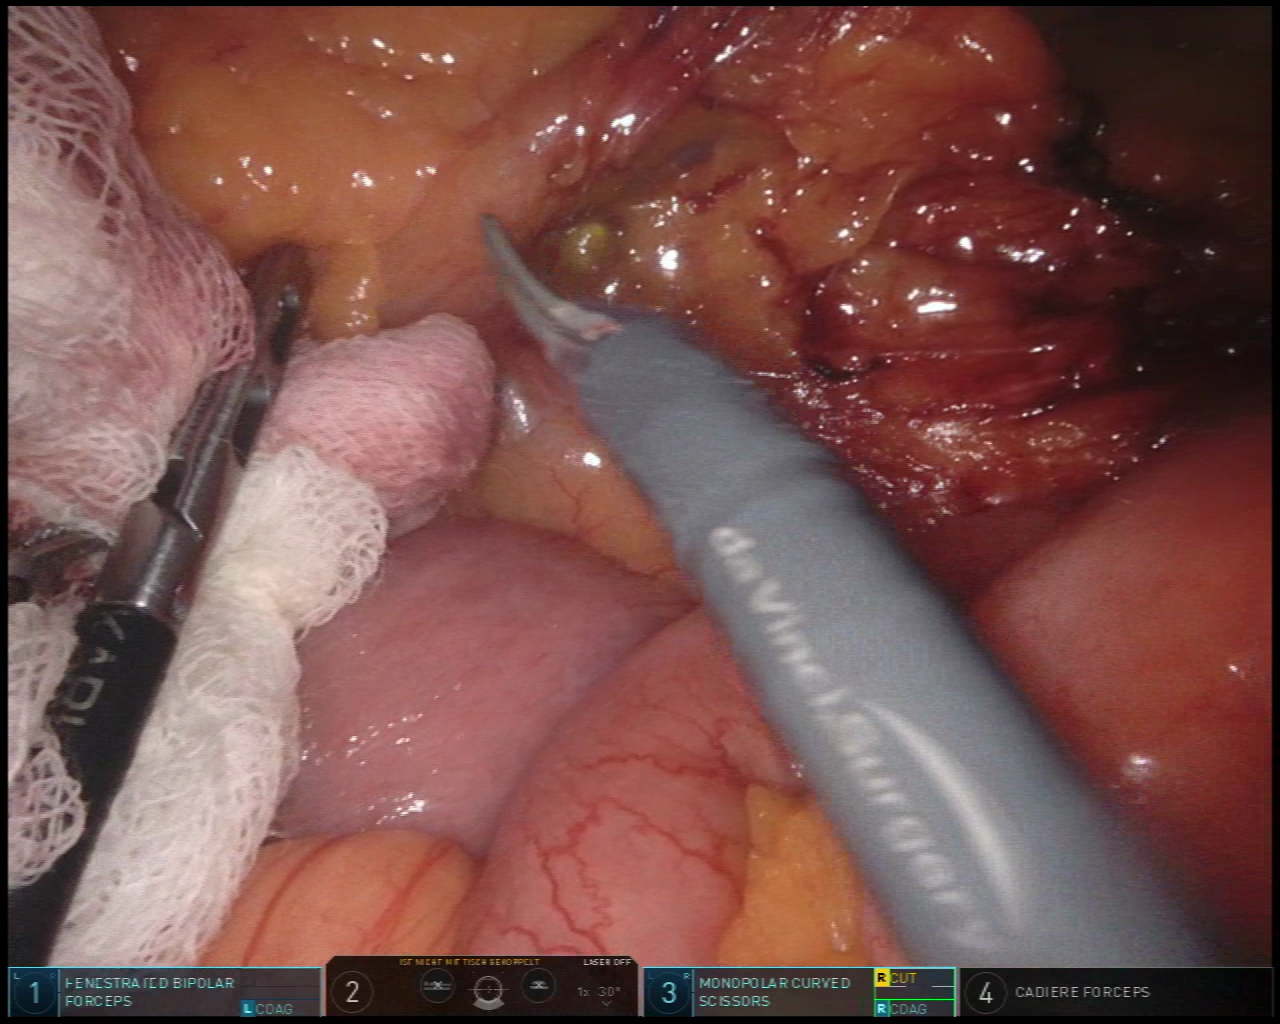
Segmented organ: intestinal_veins
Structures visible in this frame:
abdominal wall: no
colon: no
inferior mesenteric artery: no
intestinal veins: yes
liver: no
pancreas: no
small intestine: yes
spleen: no
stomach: no
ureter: no
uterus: no
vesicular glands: no